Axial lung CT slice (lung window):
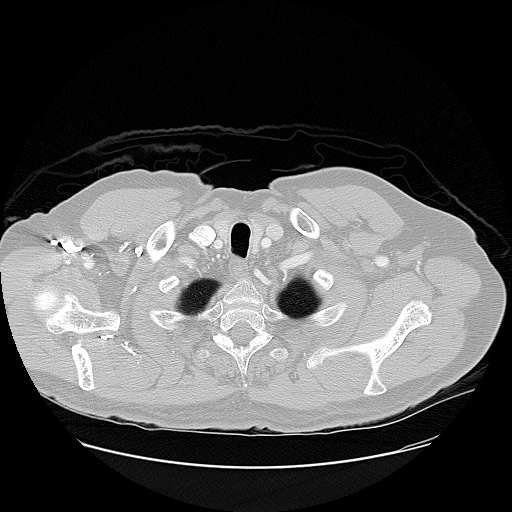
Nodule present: no